Question: I'm working on my first ionic app and i'm trying to get an array to show, currently it only shows this:

The actual json file is formatted the same way as i've shown below. I'am not able to get .service to read my json file and return it for my controller, it does the same thing as when im using a manual json array. Is it possible you could find the error in my app and why i get no data from my array?
This is my .service for my controllers and states
'''
.service('ArticleService', function($http, $q) {
return {
articles: [
{
"list" : [
{
"nid": 0,
"title": "hi"
},
{
"nid": 1,
"title": "dude"
}
]
}
],
getArticles: function() {
return this.articles
},
getArticle: function(articleNid) {
var dfd = $q.defer()
this.articles.forEach(function(article) {
if (article.nid === articleNid) dfd.resolve(article)
})
return dfd.promise
}
}
})
'''
This is my states
'''
.state('app.articles', {
url: '/articles',
views: {
'menuContent' :{
templateUrl: 'templates/articles.html',
controller: 'ArticlesCtrl'
}
},
resolve: {
articles: function(ArticleService) {
return ArticleService.getArticles()
}
}
})
.state('app.article', {
url: '/articles/:articleNid',
views: {
'menuContent' :{
templateUrl: 'templates/article.html',
controller: 'ArticleCtrl'
}
},
resolve: {
article: function($stateParams, ArticleService) {
return ArticleService.getArticle($stateParams.articleNid)
}
}
});
'''
This is my controllers
'''
.controller('ArticlesCtrl', function($scope, articles) {
$scope.articles = articles;
})
.controller('ArticleCtrl', function($scope, $stateParams, article) {
$scope.article = article;
});
'''
This is my template
'''
<ion-view title="Articles">
<ion-nav-buttons side="left">
<button menu-toggle="left" class="button button-icon icon ion-navicon"></button>
</ion-nav-buttons>
<ion-content class="has-header">
<ion-list>
<ion-item class="item-icon-right" ng-repeat="article in articles" href="#/app/articles/{{article.nid}}">
{{article.title}}
<i class="icon ion-chevron-right icon-accessory"></i>
</ion-item>
</ion-list>
</ion-content>
</ion-view>
'''
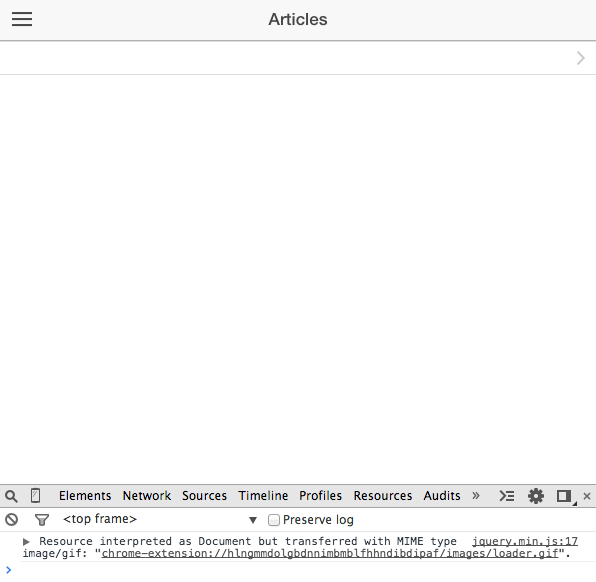
Answer: In this case you have to change tour code to:
'''
.service('ArticleService', function($http, $q) {
var articles: [
{
"list" : [
{
"nid": 0,
"title": "hi"
},
{
"nid": 1,
"title": "dude"
}
]
}
];
return {
getArticles: function() {
return articles
},
getArticle: function(articleNid) {
var dfd = $q.defer()
articles.forEach(function(article) {
if (article.nid === articleNid) dfd.resolve(article)
})
return dfd.promise
}
}
})
'''
personally in such a case I would use a factory, something like this:
'''
.factory('$article', ['$http', '$q', funciton($http, $q){
var articleFactory = {};
var _all = function(){
return [
{
"list" : [
{
"nid": 0,
"title": "hi"
},
{
"nid": 1,
"title": "dude"
}
]
}
]
//$http for server request instead array
};
var _one = function(articleNid) {
var articles = _all;
var dfd = $q.defer()
articles.forEach(function(article) {
if (article.nid === articleNid) dfd.resolve(article)
})
return dfd.promise
}
articleFactory.getAll = _all;
articleFactory.getOne = _one;
return articleFactory;
}])
'''